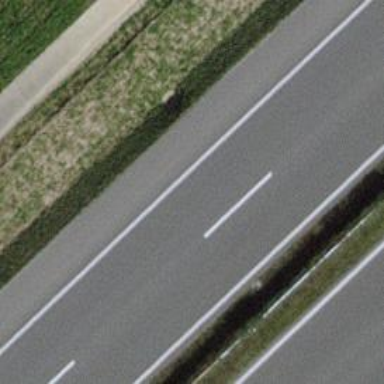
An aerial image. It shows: Motorway.